Question: Count the number of objects in the diagram.
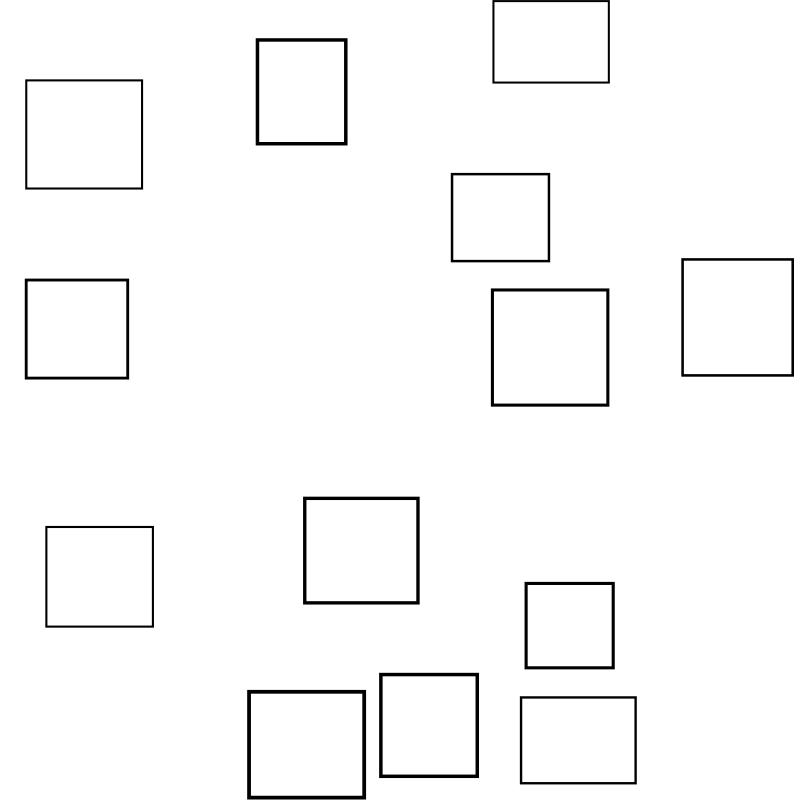
Answer: 13